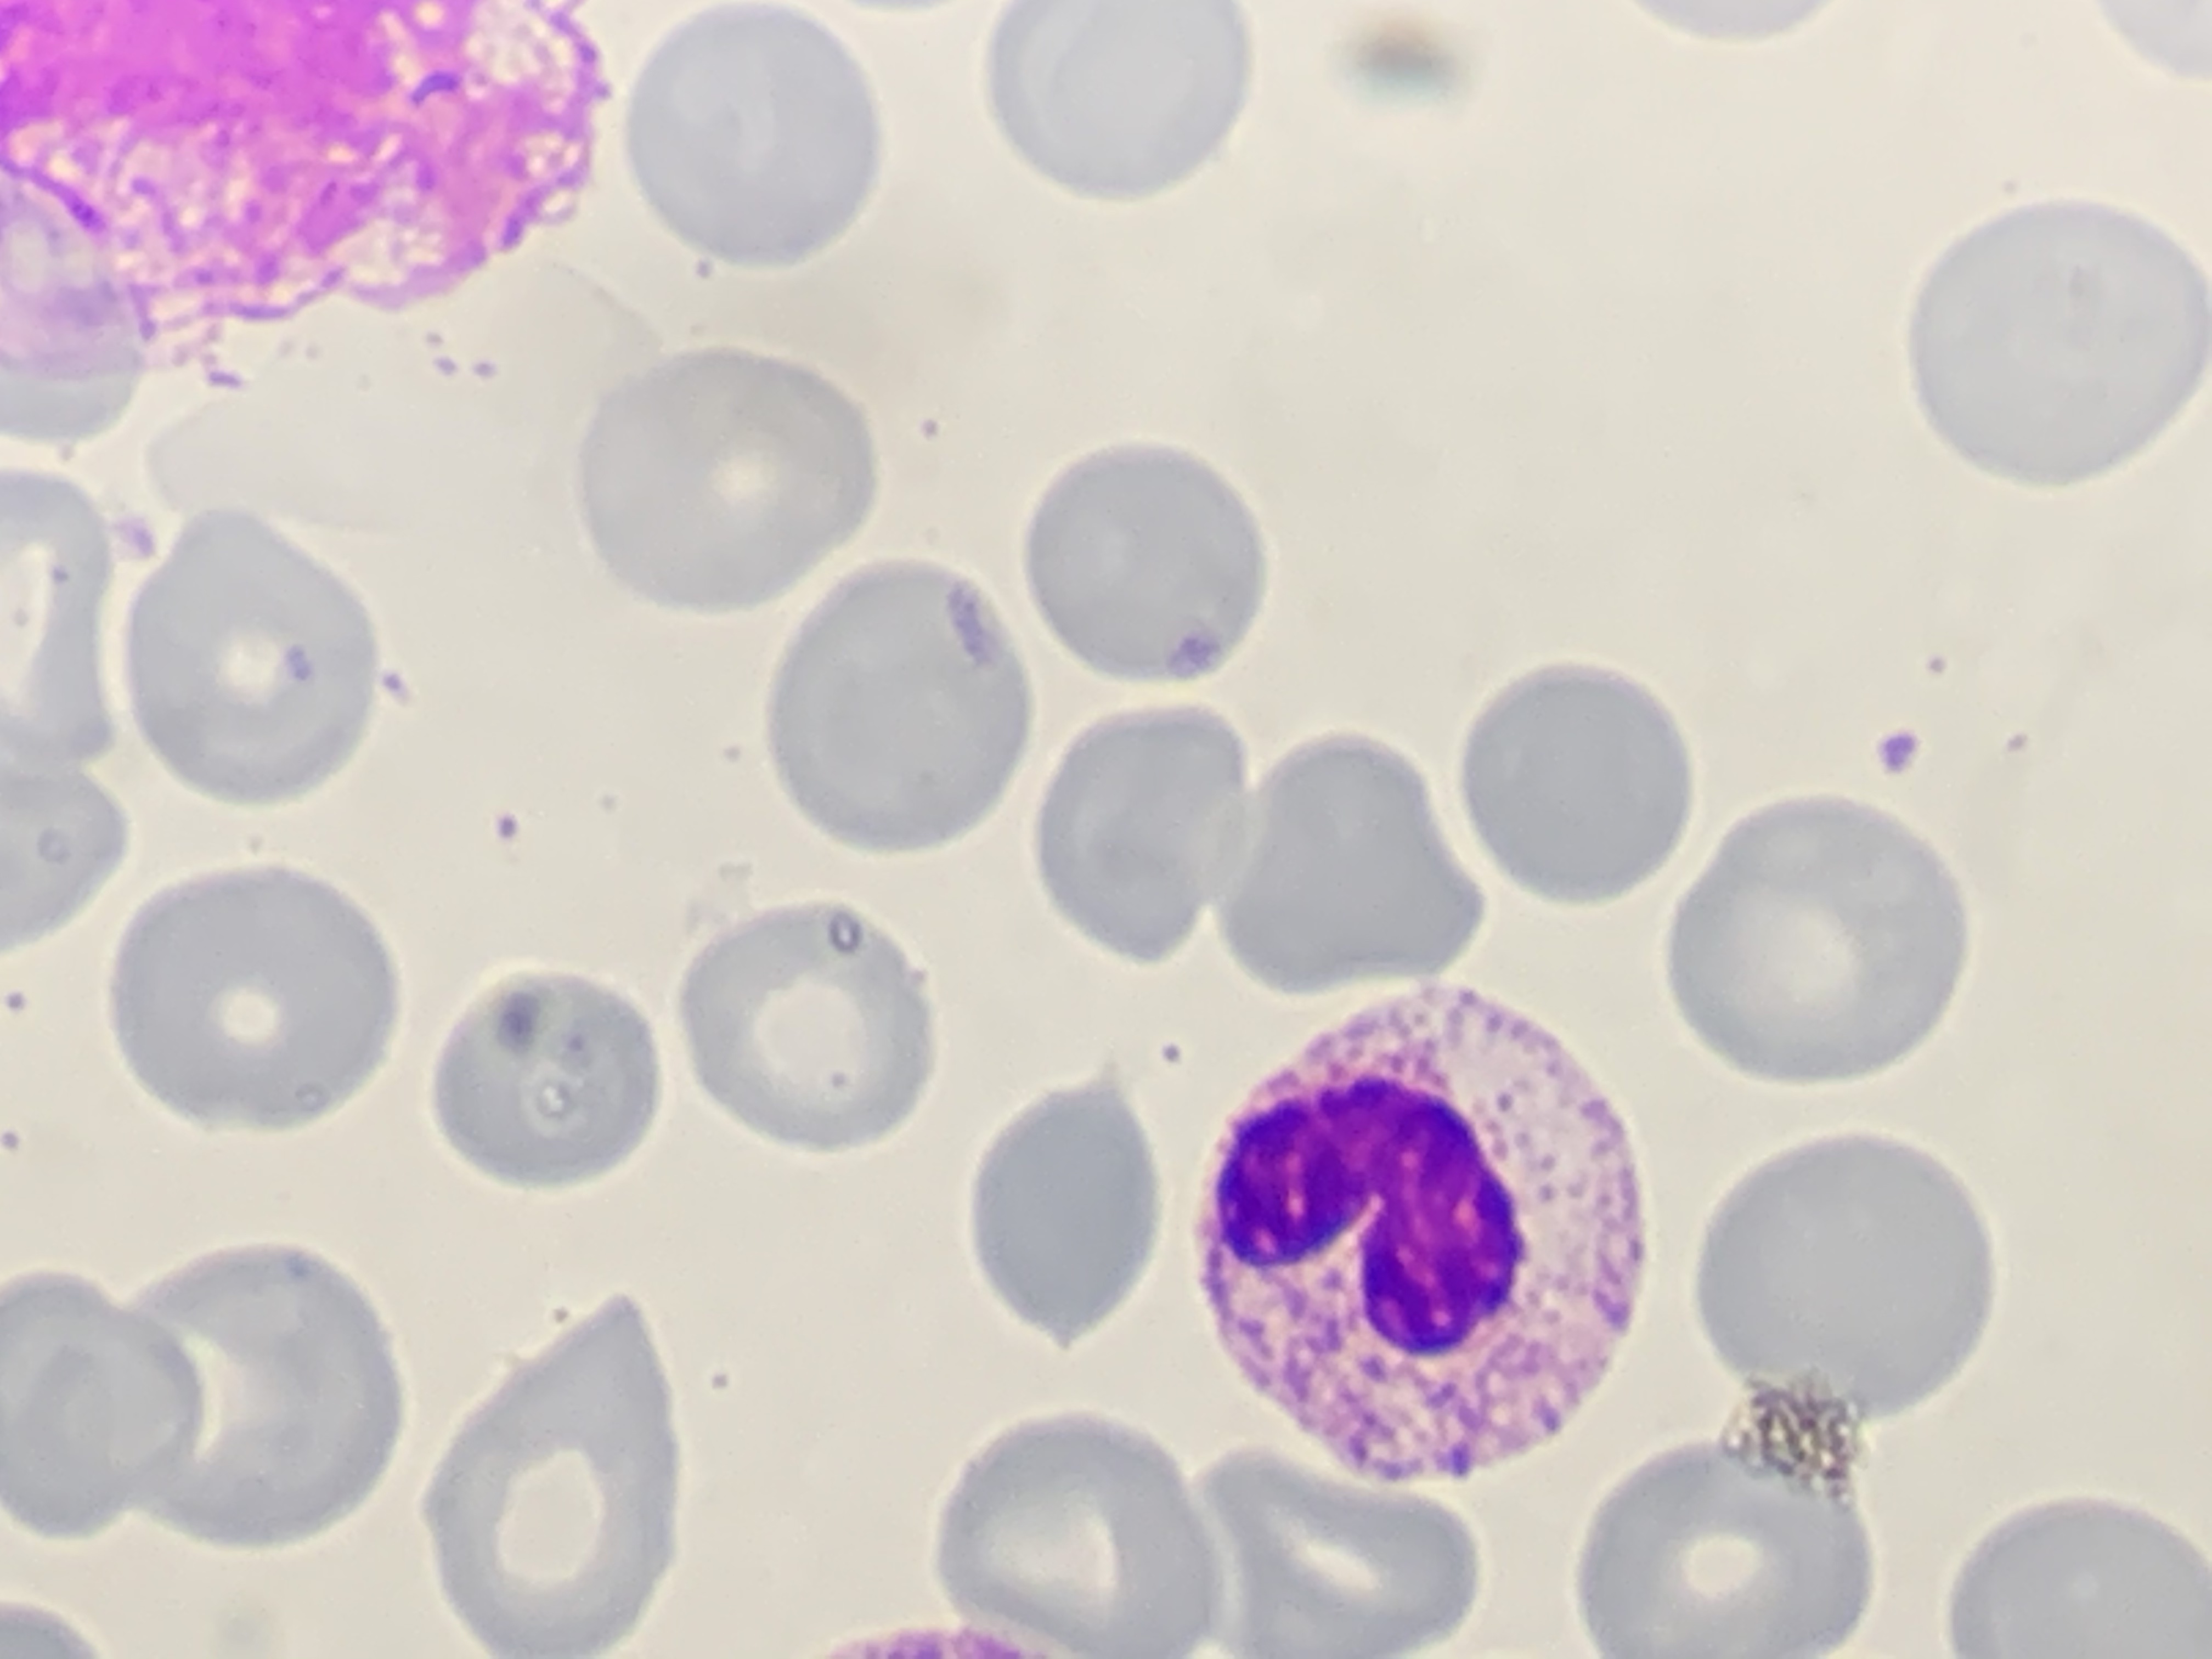
Cell type: BAND CELLS